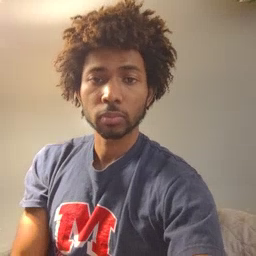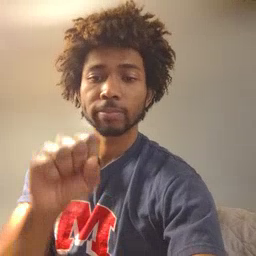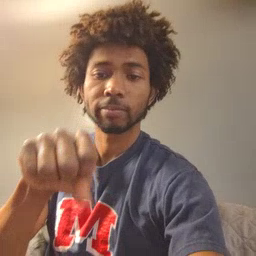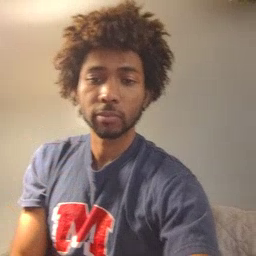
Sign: yes